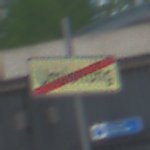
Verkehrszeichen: EndeDerUmleitungsankuendigung
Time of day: MorningAfternoon
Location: Outdoor (Urban)
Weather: PartlyCloudy
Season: NotSpecified
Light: Natural